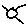
Label: sun